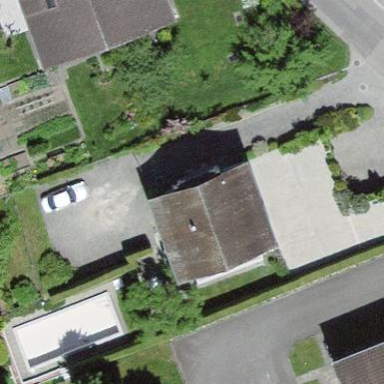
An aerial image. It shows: Residential building.